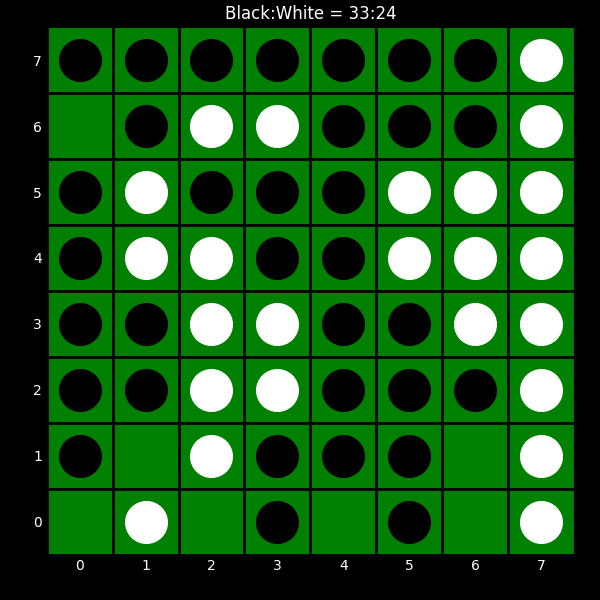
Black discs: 33
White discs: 24